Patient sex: M
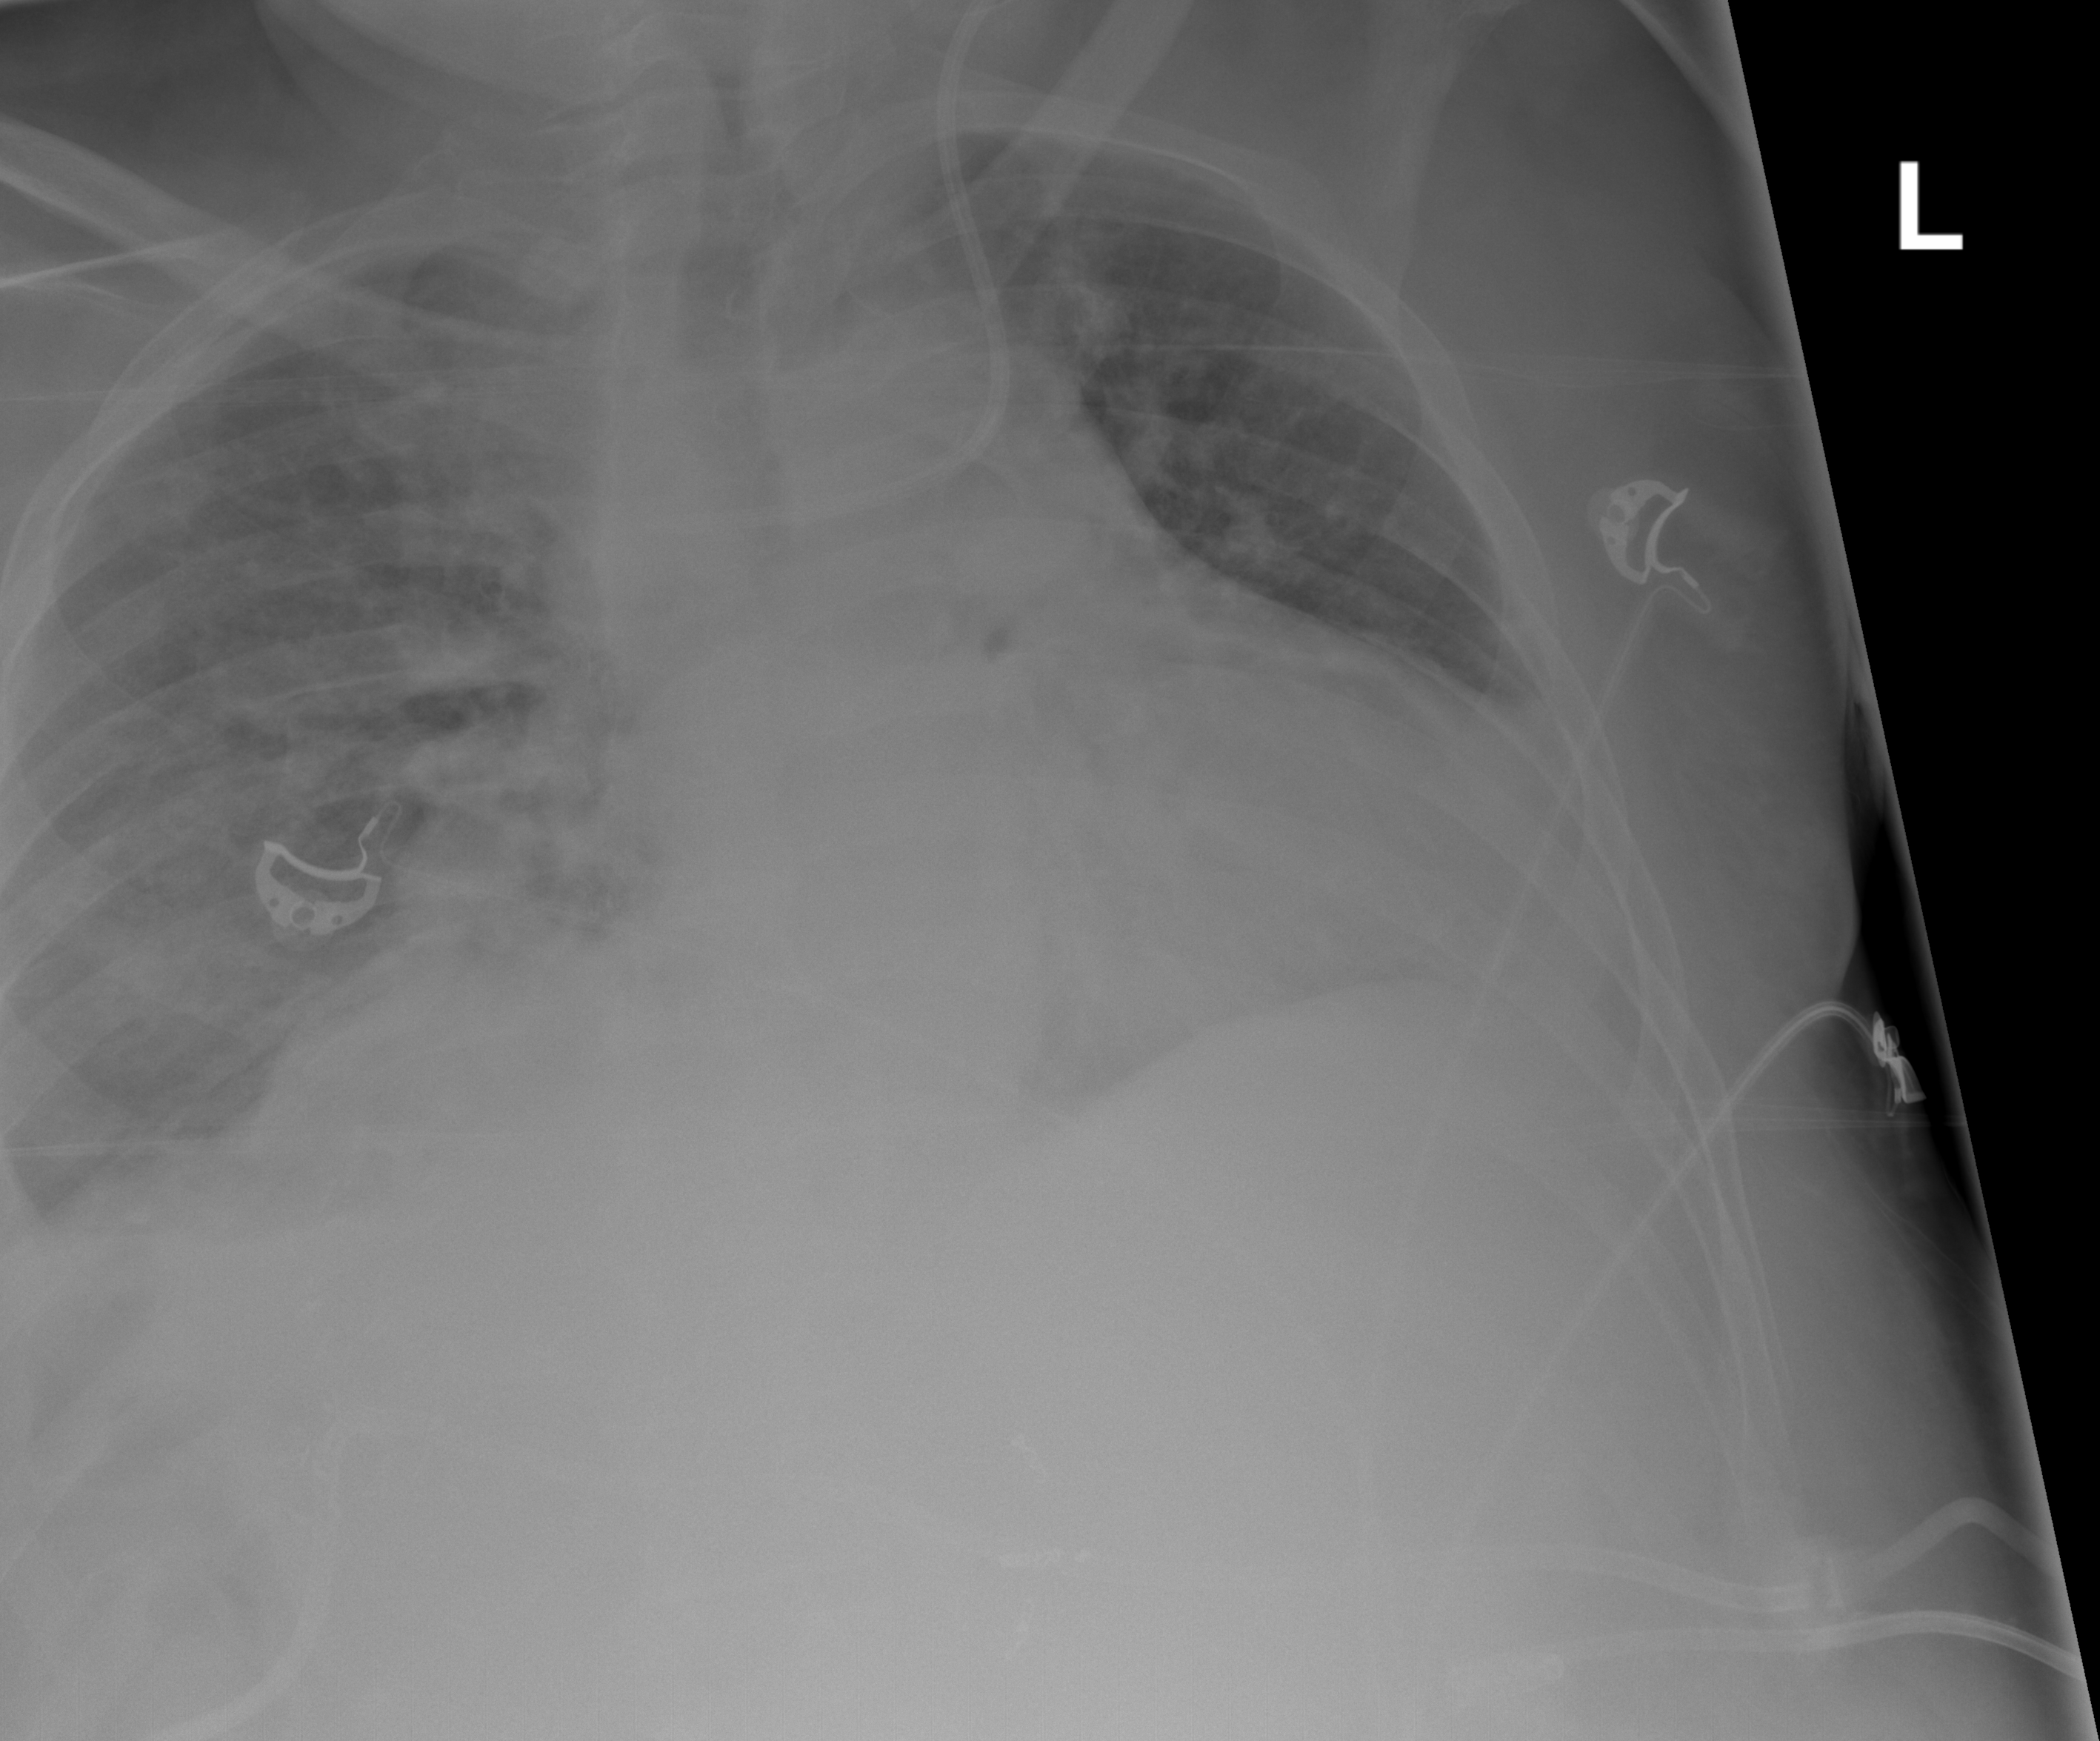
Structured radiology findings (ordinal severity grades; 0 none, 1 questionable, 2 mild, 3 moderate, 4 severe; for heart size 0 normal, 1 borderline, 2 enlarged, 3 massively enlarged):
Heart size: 2
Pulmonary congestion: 0
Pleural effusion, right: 2
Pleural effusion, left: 1
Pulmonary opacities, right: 0
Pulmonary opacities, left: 0
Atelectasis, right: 2
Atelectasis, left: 0